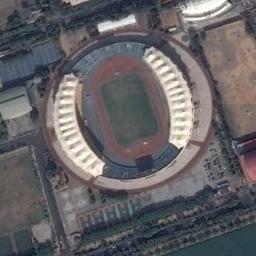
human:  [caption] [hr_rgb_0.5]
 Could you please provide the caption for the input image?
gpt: This stadium is a baseball field .

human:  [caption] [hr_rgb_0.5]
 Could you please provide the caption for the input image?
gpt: The circular stadium is next to the building and the lawn .

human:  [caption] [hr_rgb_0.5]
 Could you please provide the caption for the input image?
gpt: The stadium is on the bare land next to some buildings and trees .

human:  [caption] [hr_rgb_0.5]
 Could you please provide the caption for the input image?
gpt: There are many buildings of different shapes and sizes next to the stadium .

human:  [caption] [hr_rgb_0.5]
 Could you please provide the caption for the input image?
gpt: There are some buildings and bare land near the stadium .